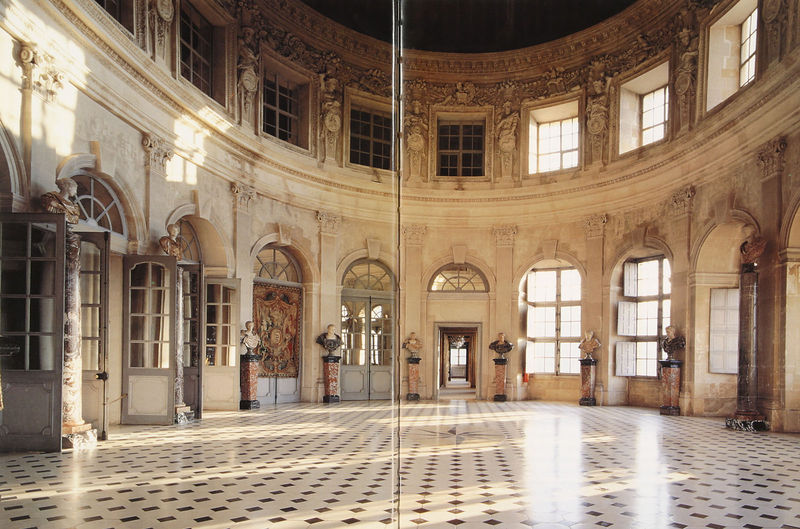
Titel: Vaux-le-Vicomte
Künstler: Louis Le Vau
Standort: Melun (EU - F)
Schlagwörter: gemälde, schatten, weiß, fenster, licht, marmor, raum, säulen, schloss, fest, muster, schachbrettmuster, renaissance, oval, rund, türen, saal, büste, halle, fliesen, mosaik, rom, statuen, museum, klassik, rud, universität, renessaince, ellipse, pomp, wissen, ei, römische kunst